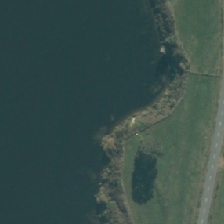
Land cover: lake_pond